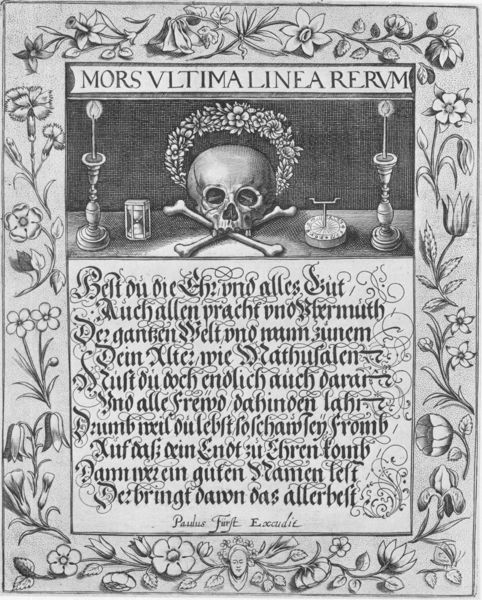
Titel: MORS VLTIMA LINEA RERVM
Künstler: Paul Fürst
Standort: Wolfenbüttel
Institution: Herzog August Bibliothek
Schlagwörter: schatten, weiß, blume, blumen, grau, licht, schwarz, zeichnung, ornament, barock, gesicht, rahmen, schädel, tod, tot, girlande, ranken, schwung, schrift, bücher, grafik, graphik, monochrom, rand, inschrift, dekor, ornamente, verzierung, kerze, uhr, kerzen, leuchter, vasen, deutsch, knochen, vanitas, memento mori, vergänglichkeit, waage, buch, druck, druckgraphik, schwarzweiss, stich, seite, text, gebet, allegorie, kranz, blat, buchseite, fries, kerzenständer, kerzenhalter, kerzenleuchter, schnörkel, totenkopf, blumenkranz, halter, eieruhr, stundenglas, dürer, nelken, carpe diem, kupferstich, totenschädel, fraktur, dekorativ, verzierungen, handschrift, blühten, zepter, glockenblumen, latein, buchmalerei, kompass, sonnenuhr, sanduhr, kerenständer, lerzen, paulus, kunstdruck, sterblichkeit, mors, guirlanden, blumenornamente, todeskopf, guirlande, 'kranz, linea, stioch, ultima